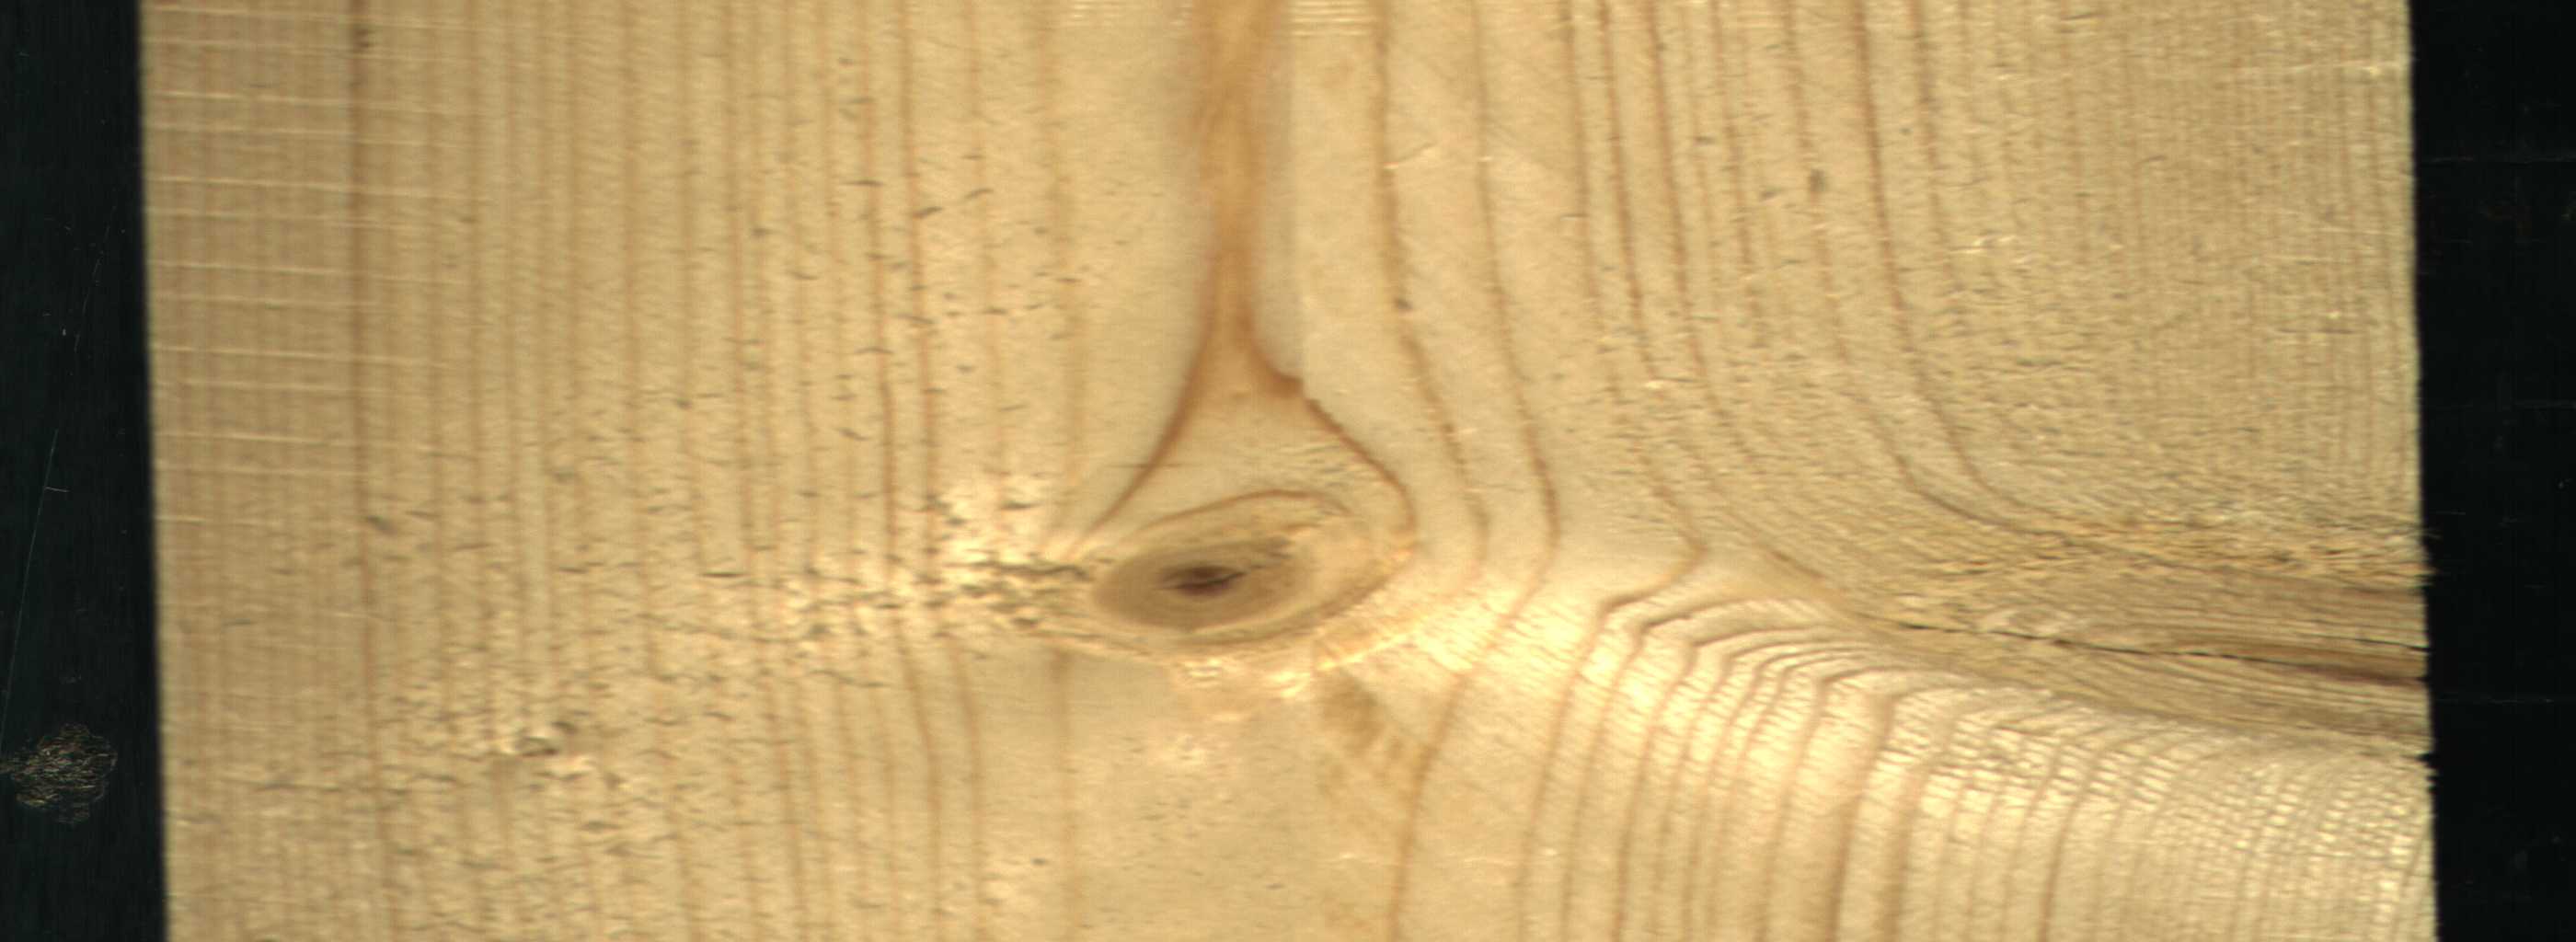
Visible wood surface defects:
knot_with_crack
Live_Knot